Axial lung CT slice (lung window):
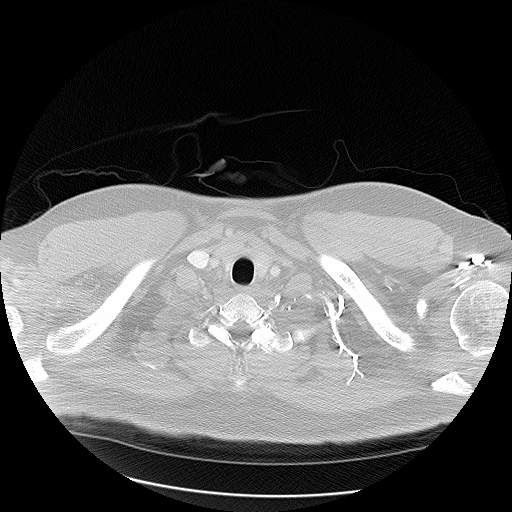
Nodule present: no